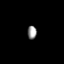
Tissue: lung
Cell type: Fibroblasts
Senescence score: 0.1768
Nuclear area (px): 124
Mean DAPI intensity: 145.573